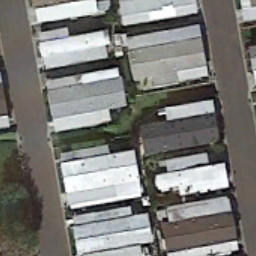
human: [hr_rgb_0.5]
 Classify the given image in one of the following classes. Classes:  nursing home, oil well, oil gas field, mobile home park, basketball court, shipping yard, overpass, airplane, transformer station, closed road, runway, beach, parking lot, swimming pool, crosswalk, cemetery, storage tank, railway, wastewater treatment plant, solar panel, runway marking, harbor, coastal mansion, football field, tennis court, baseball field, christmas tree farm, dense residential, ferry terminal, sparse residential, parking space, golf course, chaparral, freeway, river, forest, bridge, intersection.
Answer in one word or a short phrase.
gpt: mobile home park